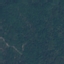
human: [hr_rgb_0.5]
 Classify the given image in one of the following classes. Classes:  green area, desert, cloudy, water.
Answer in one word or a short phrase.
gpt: green area